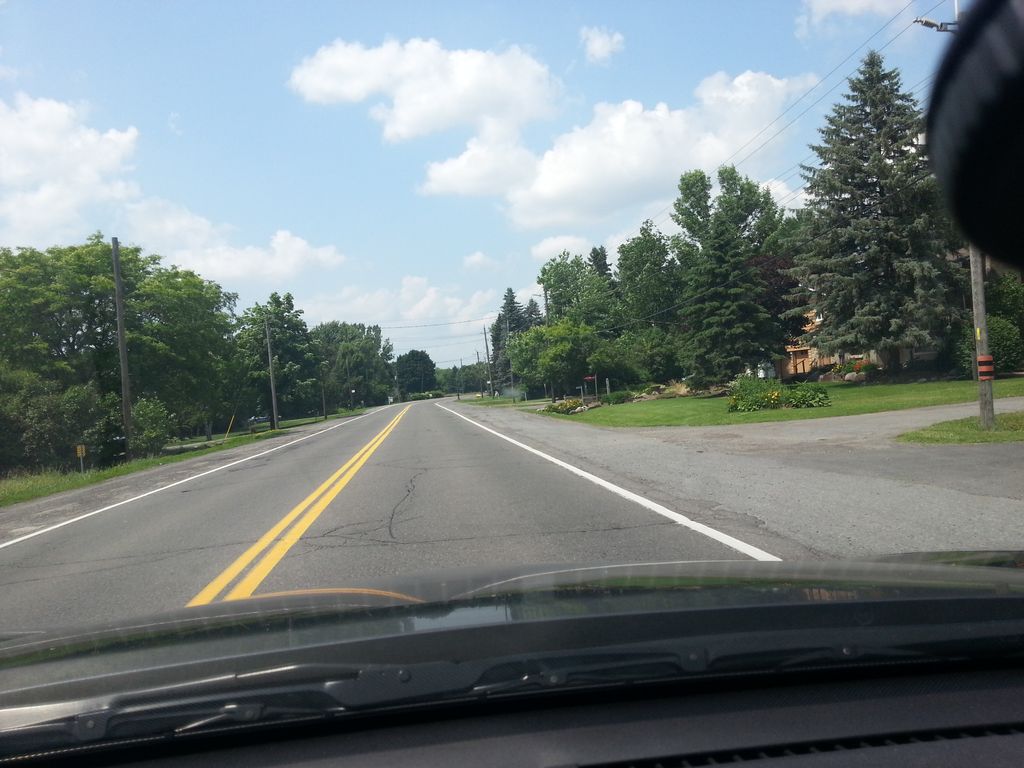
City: ottawa-gatineau